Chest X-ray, AP view. Patient: 20 years old, sex M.
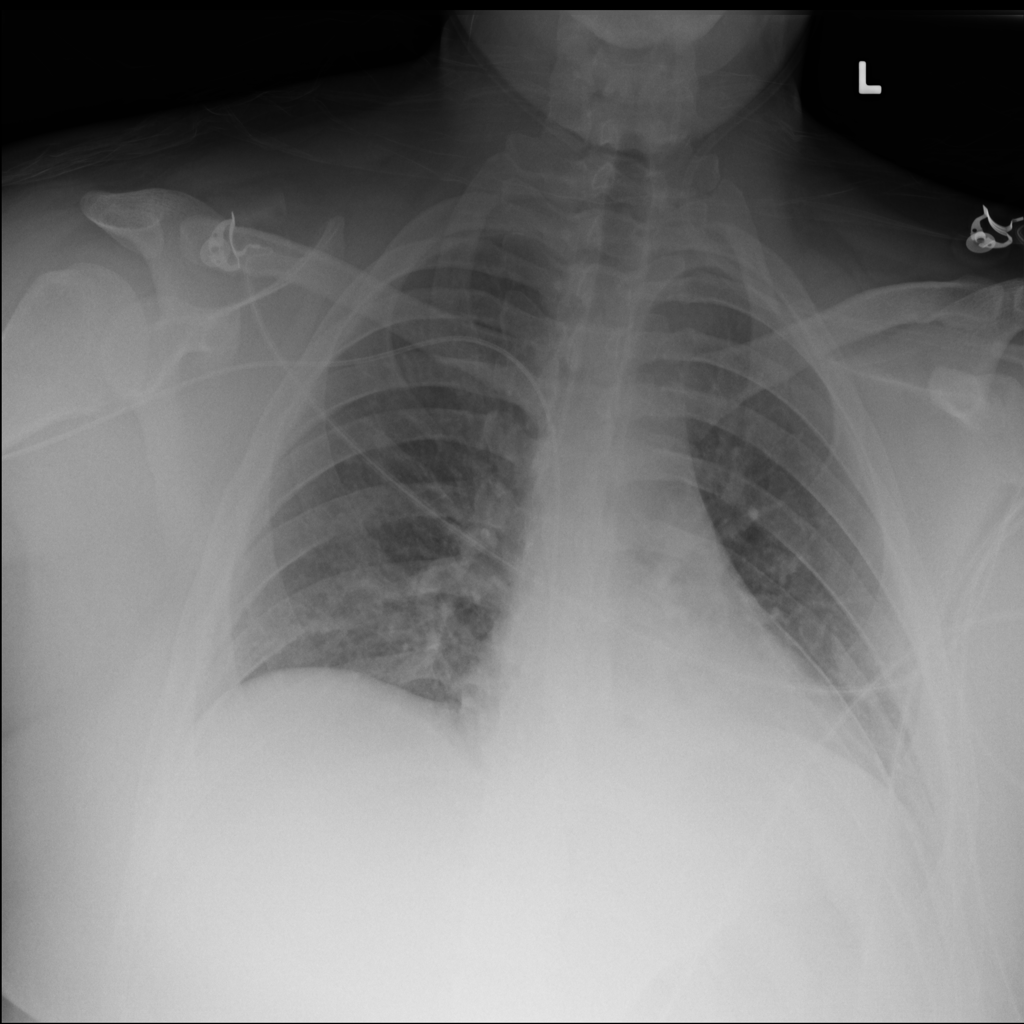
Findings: No Finding